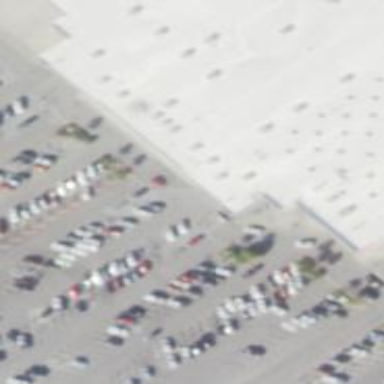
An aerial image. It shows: Parking space.